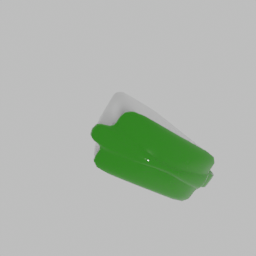
Label: tools